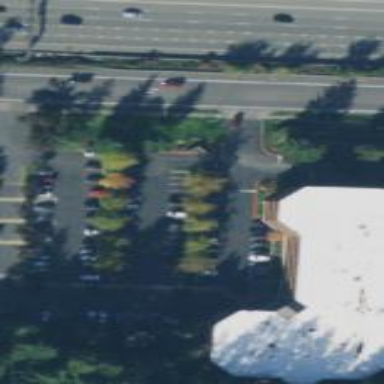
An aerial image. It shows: Parking area with surface.